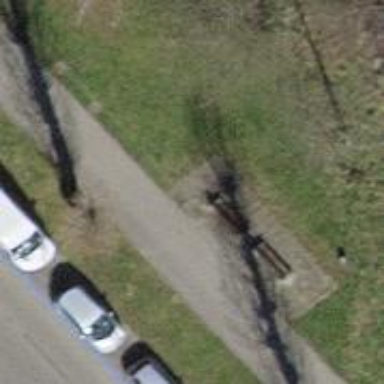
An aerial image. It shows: Brown bench in the vicinity.